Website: macys
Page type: review-order
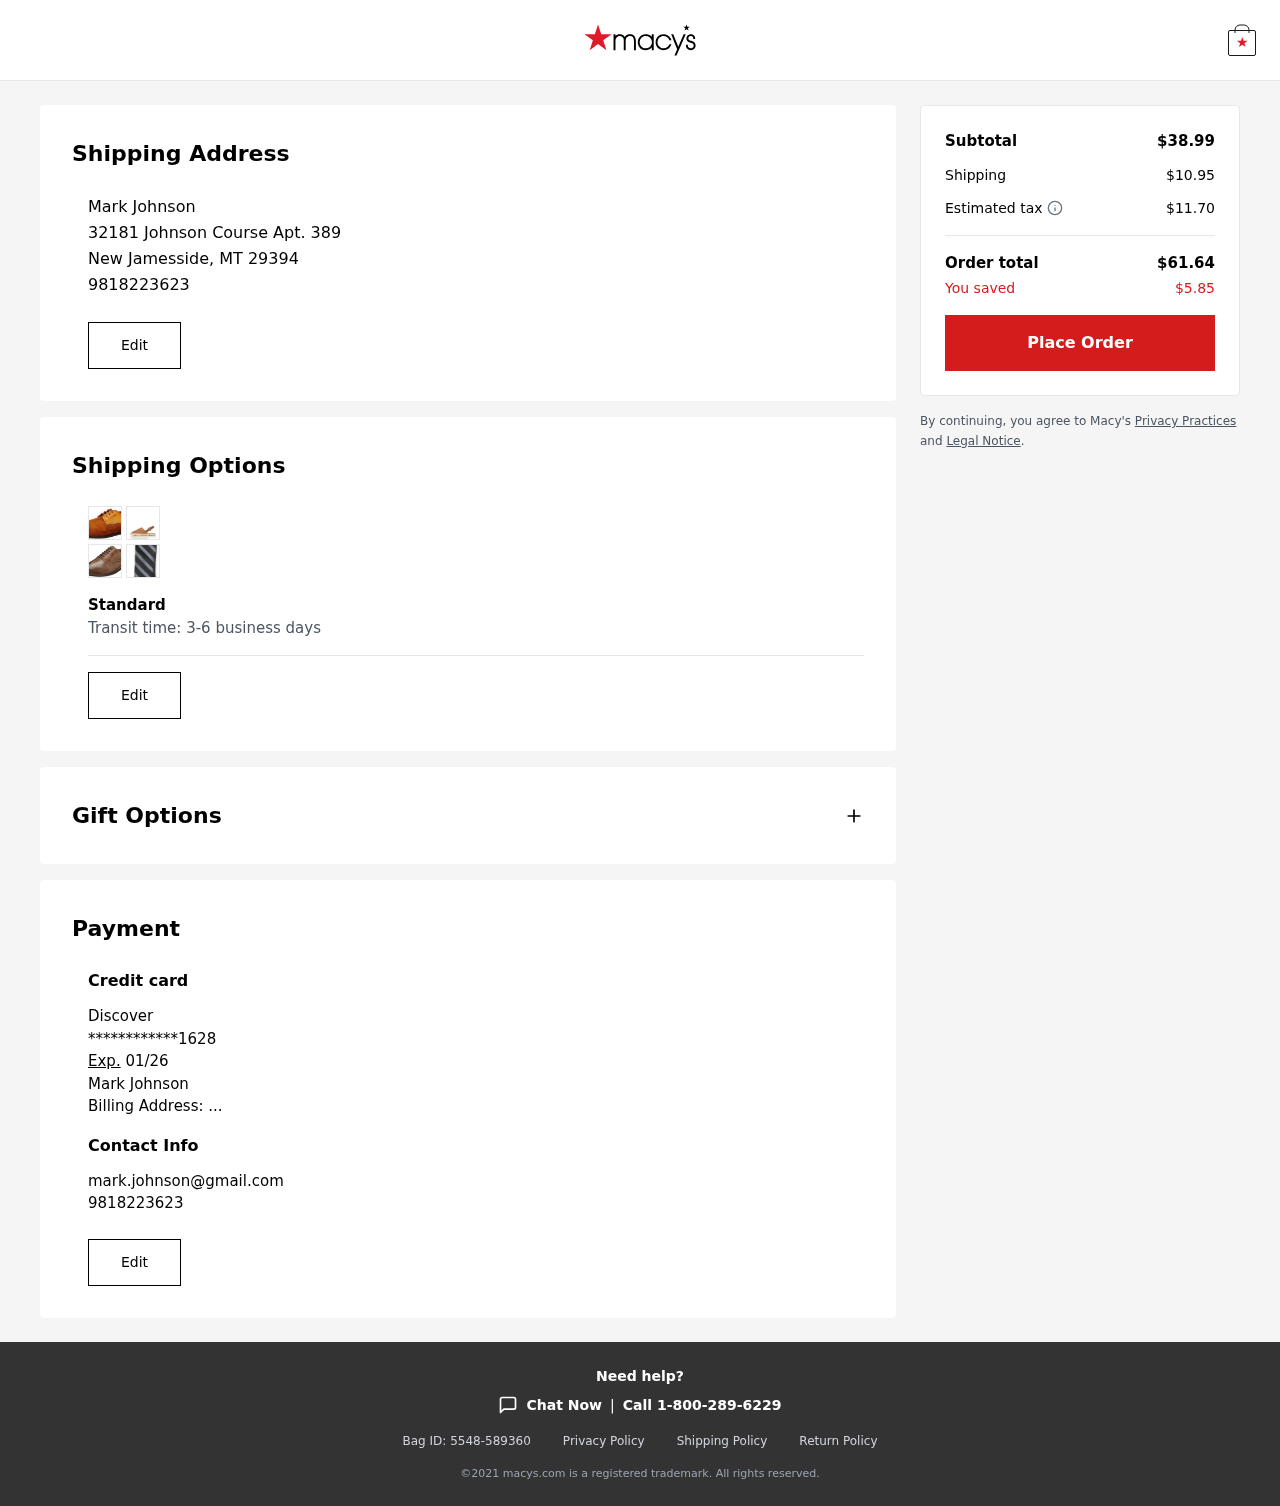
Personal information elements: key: PII_CARD_EXPIRY
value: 01/26
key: PII_CARD_LAST4
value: ************1628
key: PII_CARD_TYPE
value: Discover
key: PII_EMAIL2
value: mark.johnson@gmail.com
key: PII_FULLNAME
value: Mark Johnson
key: PII_FULLNAME2
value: Mark Johnson
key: PII_PHONE
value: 9818223623
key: PII_PHONE2
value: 9818223623
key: PII_STREET
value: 32181 Johnson Course Apt. 389
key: PII_STREET2
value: ...
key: PII_CITY_STATE_ZIP
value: New Jamesside, MT 29394
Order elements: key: ORDER_SUBTOTAL
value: $38.99
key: ORDER_SHIPPING_COST
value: $10.95
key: ORDER_TAX
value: $11.70
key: ORDER_TOTAL
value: $61.64
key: ORDER_SAVINGS
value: $5.85